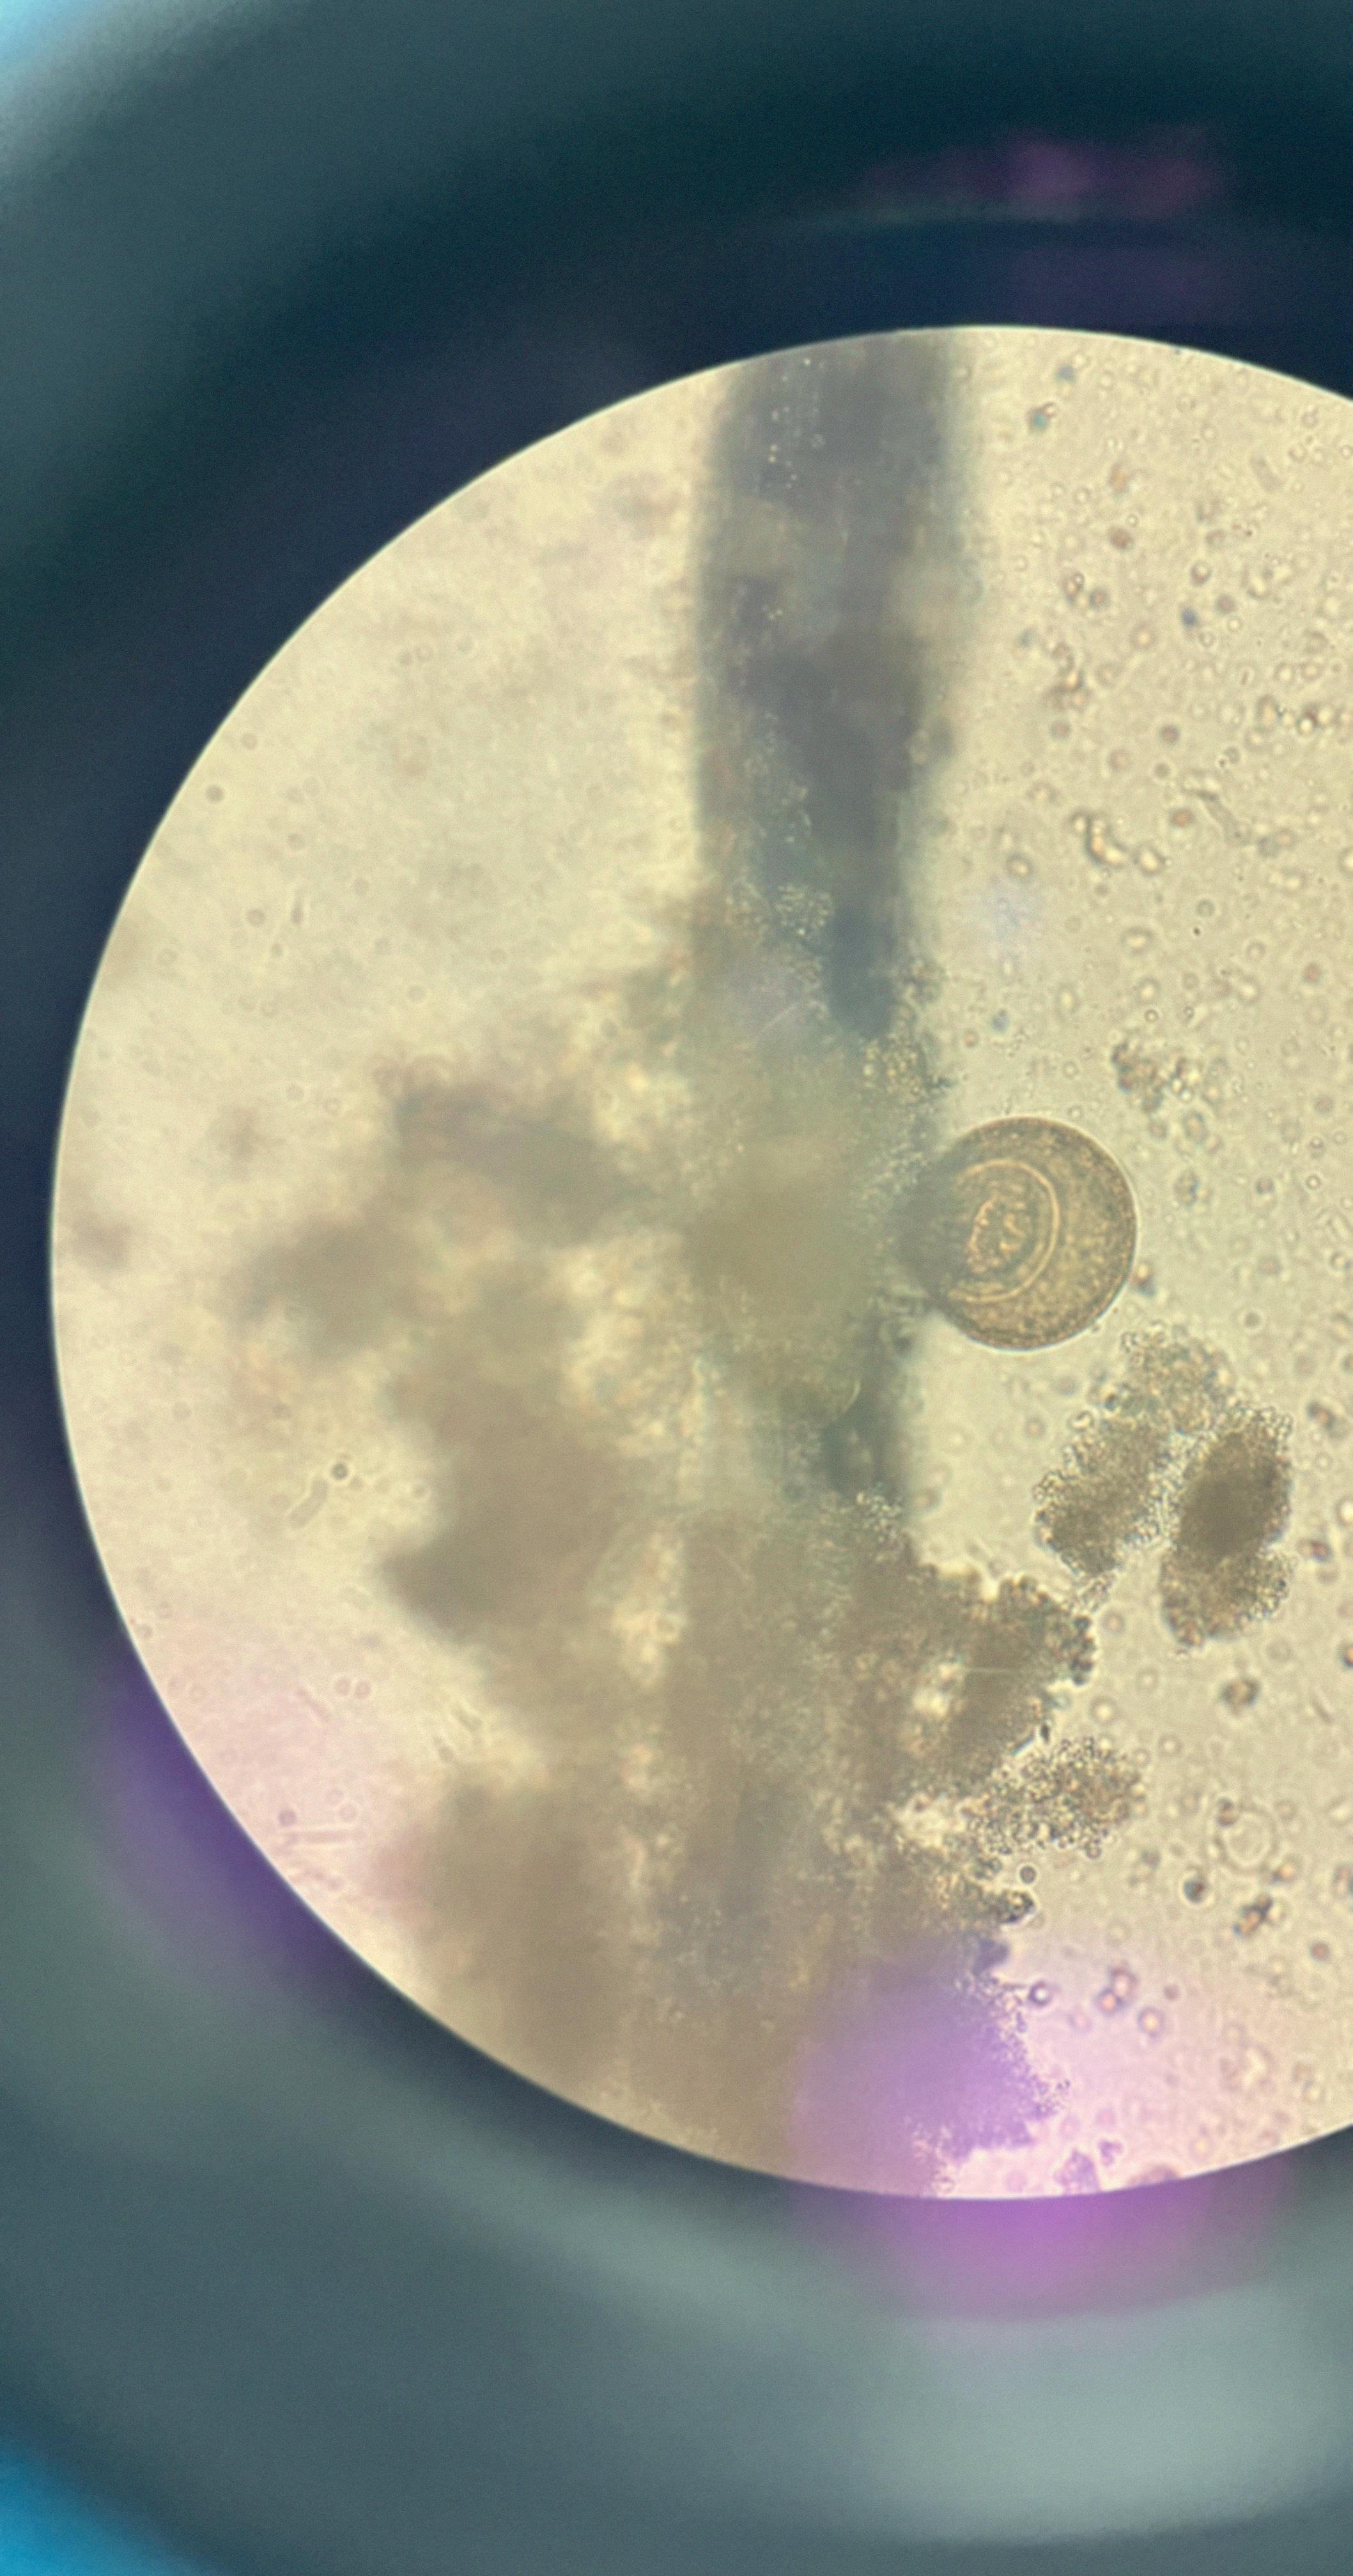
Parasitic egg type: Hymenolepis diminuta